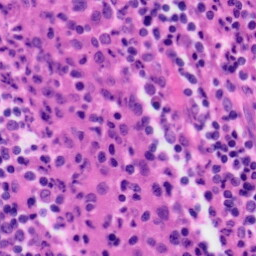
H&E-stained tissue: Tonsil